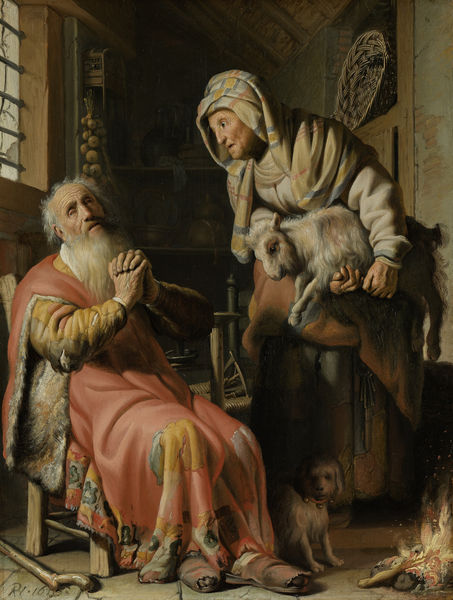
Titel: Tobit en Anna met het bokje
Künstler: Rembrandt Harmensz. van Rijn
Standort: Amsterdam
Institution: Rijksmuseum
Schlagwörter: feuer, gemälde, mann, sitzen, fenster, frau, holz, stuhl, zimmer, hund, rot, schleier, tier, tuch, haube, alt, bart, alte, stehen, hände, stock, alter mann, gefaltet, kopftuch, korb, schaf, beten, gebet, schaaf, ziege, rotes gewand, geand, bentend, s tealter, h#nderingen, haenderingen